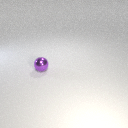
small purple metal sphere